Question: How can I get rid of that annoying Netbeans hint ? It's given to me all the time even when it makes completely no sense like on missing fields (screen attached) and pushes down better hints.
I already disabled but that did not help.

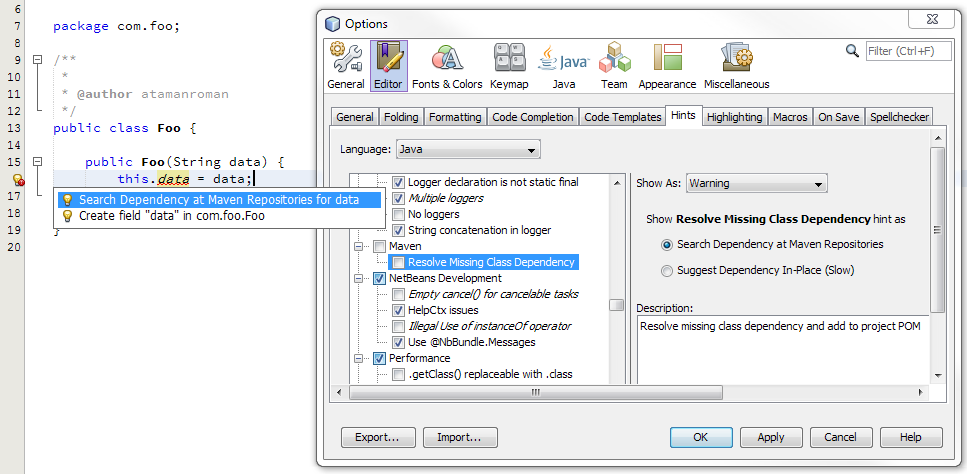
Answer: Looks like bug. Please file an issue at <URL>
BTW: the "better hints" will have higher priority in the next release (already integrated in the dev builds) - <URL>